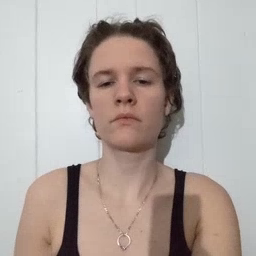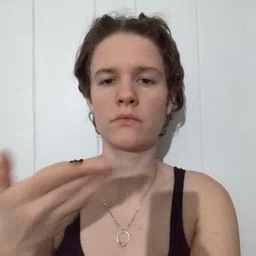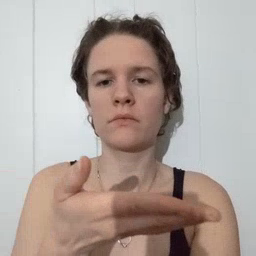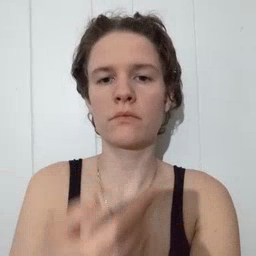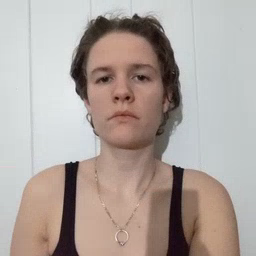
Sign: there